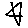
Label: star